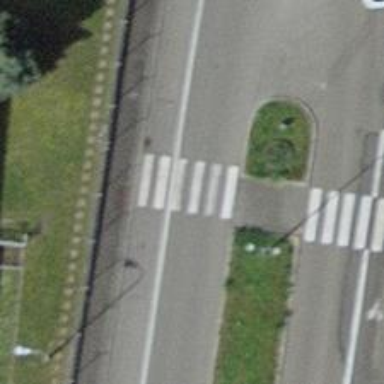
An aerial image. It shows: Uncontrolled zebra crossing with central island.